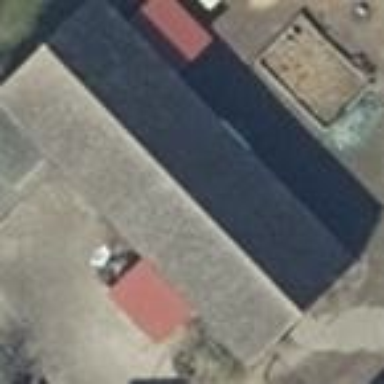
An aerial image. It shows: Building with gabled roof. The roof orientation is along the building.